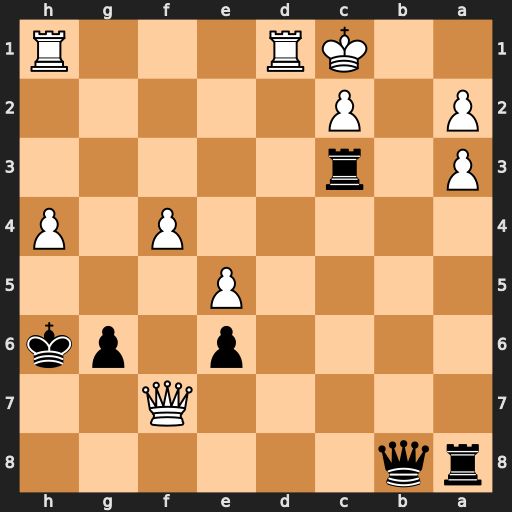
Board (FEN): rq6/5Q2/4p1pk/4P3/5P1P/P1r5/P1P5/2KR3R
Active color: b
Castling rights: -
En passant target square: -
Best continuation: Rxc2+ Kxc2 Qc8+ Kd2 Rxa3